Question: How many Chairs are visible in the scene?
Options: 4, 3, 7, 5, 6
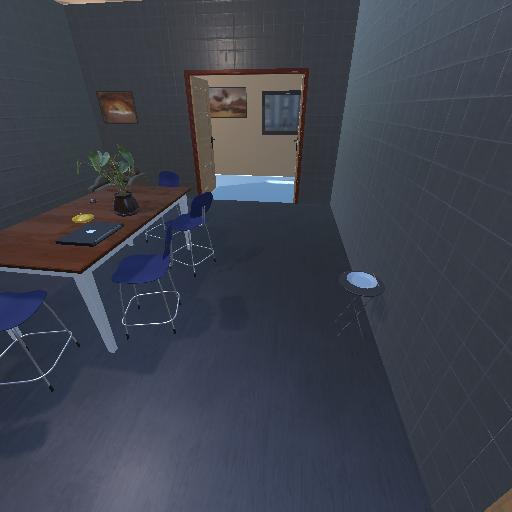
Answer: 4